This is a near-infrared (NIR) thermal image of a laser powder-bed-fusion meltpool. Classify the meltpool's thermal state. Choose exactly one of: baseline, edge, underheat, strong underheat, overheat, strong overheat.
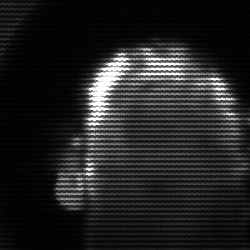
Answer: baseline